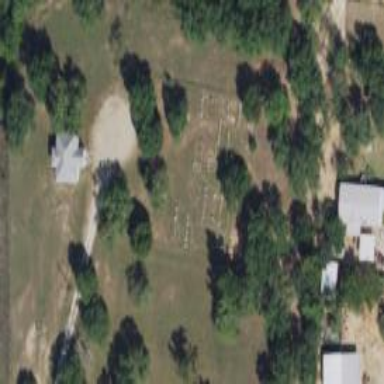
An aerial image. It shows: Cemetery.